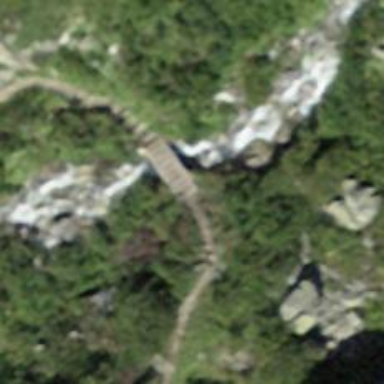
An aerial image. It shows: Path leading to bridge.